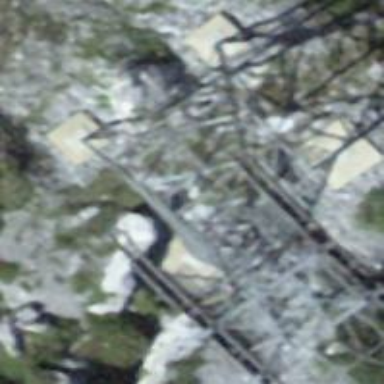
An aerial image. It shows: Cable car system.